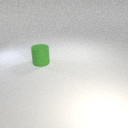
large green rubber cylinder